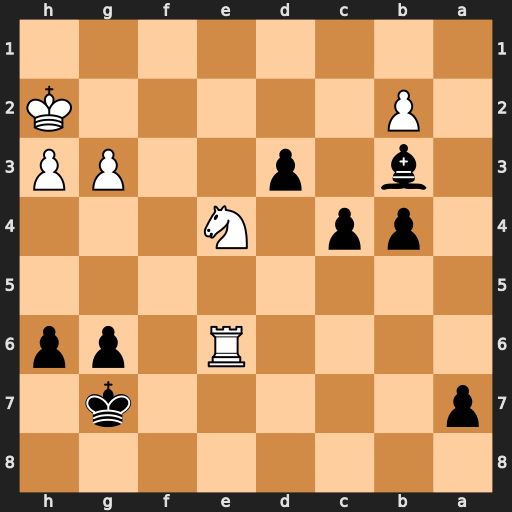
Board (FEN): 8/p5k1/4R1pp/8/1pp1N3/1b1p2PP/1P5K/8
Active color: b
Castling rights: -
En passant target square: -
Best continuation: c3 Re7+ Kf8 Rxa7 d2